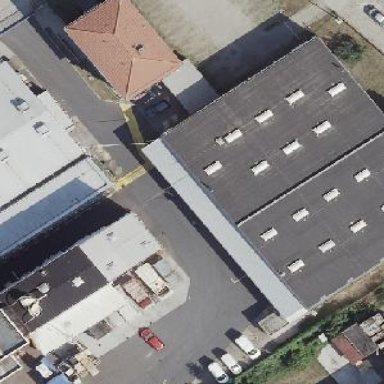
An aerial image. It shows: View of roof of building.